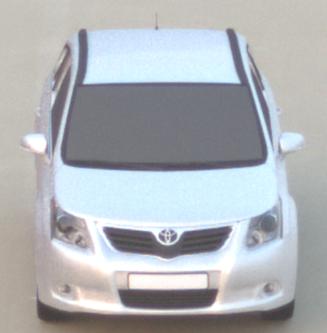
Make: Toyota
Model: Avensis 1.6
Detailed model: Avensis (T27) Notch Back
Model produced from: 2009/01
Model produced until: 2010/08
Doors: 4
Color: white
Road condition: dry road
Daytime: dawn
Contrast: low contrast